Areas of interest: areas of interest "Yellow River Building"
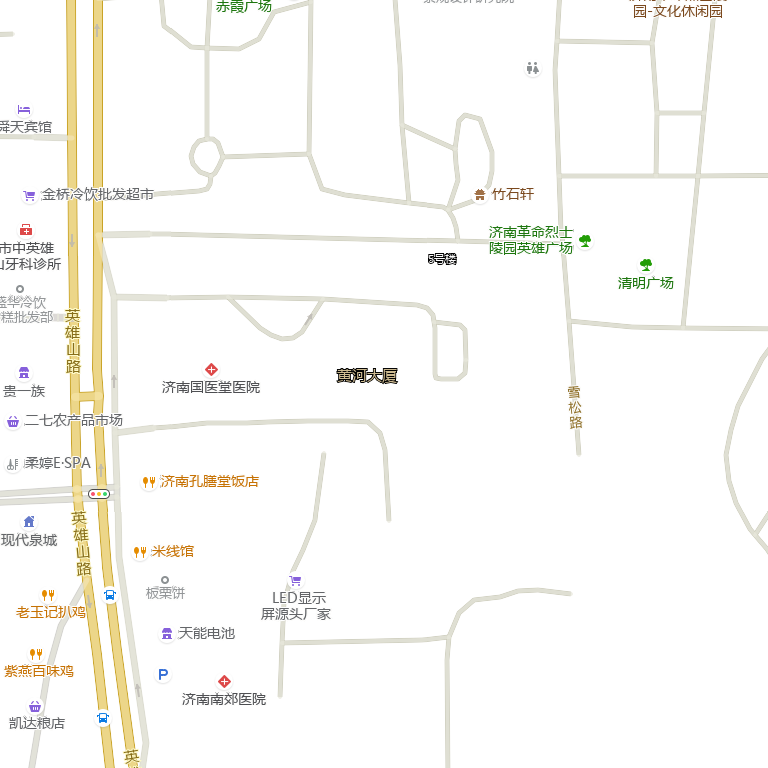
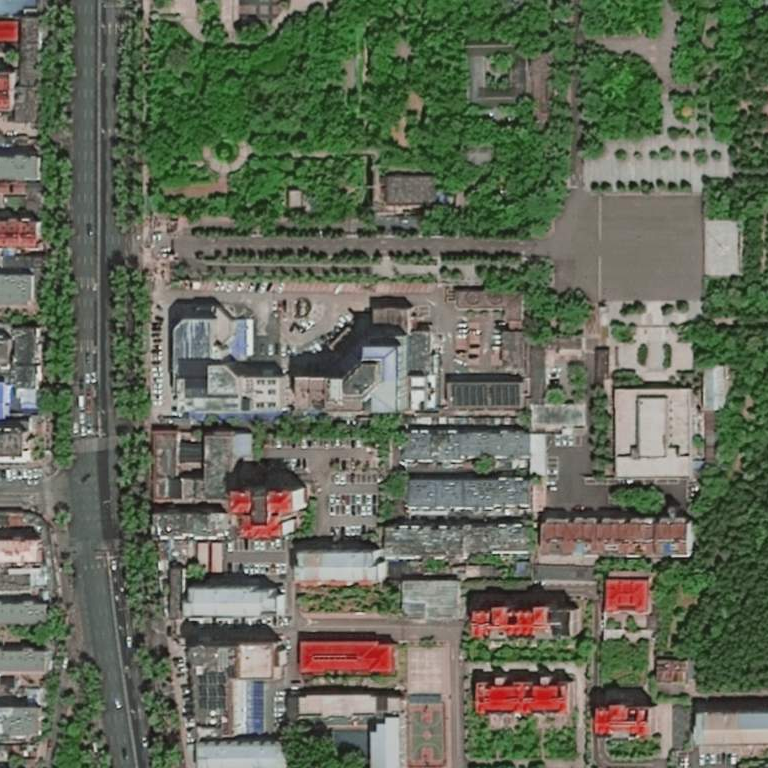